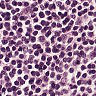
Metastatic tissue present: no